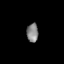
Tissue: prostate
Cell type: T cells
Senescence score: 0.3476
Nuclear area (px): 212
Mean DAPI intensity: 132.307